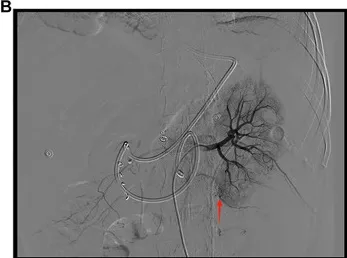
(B) Digital subtraction angiography of the left renal artery. The red arrow shows suspicious active extravasation of the subsegmental artery supplying the lower pole (October 18, 2022, day 26 of transfer to ICU).
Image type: radiology (x_ray)